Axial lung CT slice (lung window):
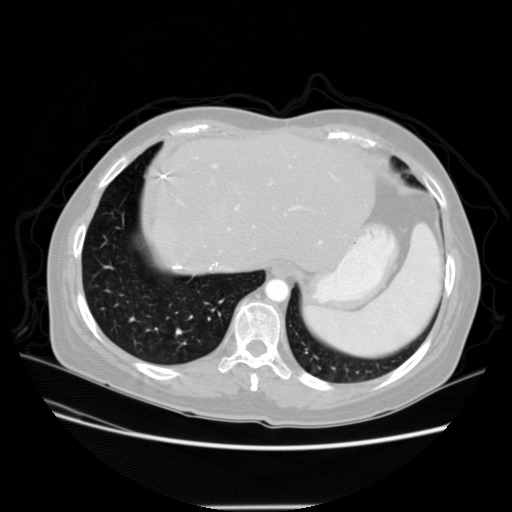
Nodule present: no